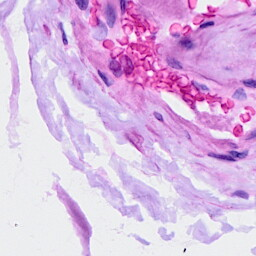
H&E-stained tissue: Ovarian